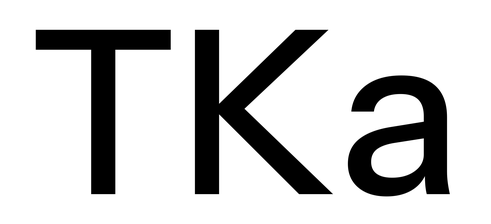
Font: InstrumentSans_Medium